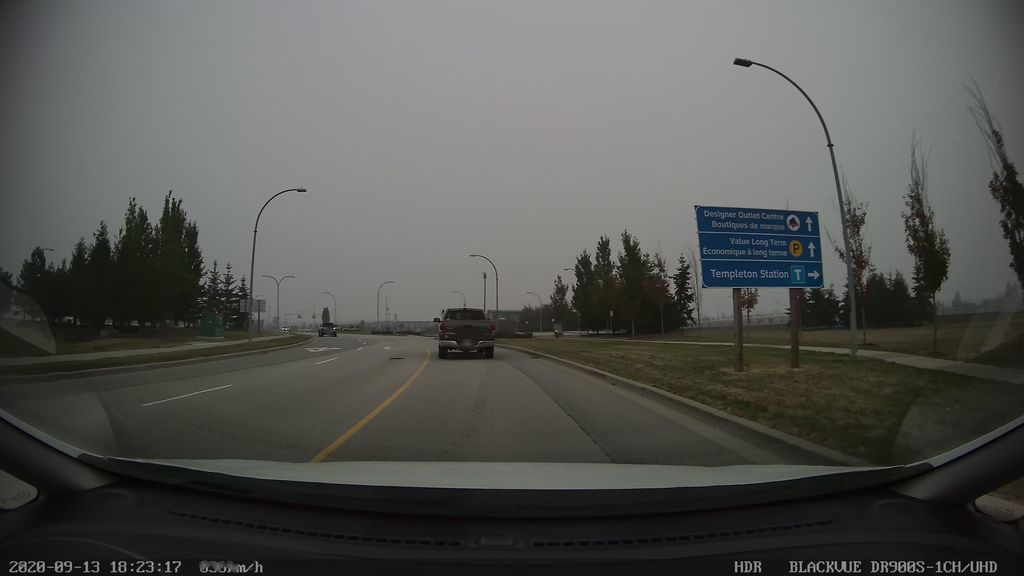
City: vancouver